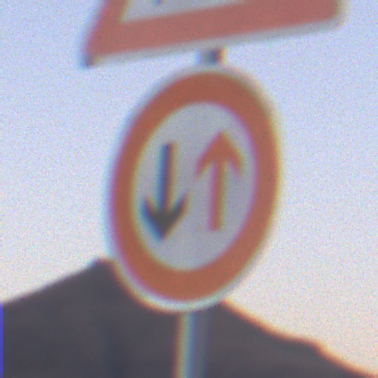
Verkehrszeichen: VorrangDesGegenverkehrs
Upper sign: Arbeitsstelle
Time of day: Dusk
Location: Outdoor (Nature)
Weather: Clear
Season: NotSpecified
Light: Natural